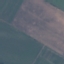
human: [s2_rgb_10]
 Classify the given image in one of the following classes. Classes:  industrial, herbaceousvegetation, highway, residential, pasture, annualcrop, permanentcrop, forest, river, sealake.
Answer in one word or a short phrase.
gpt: AnnualCrop